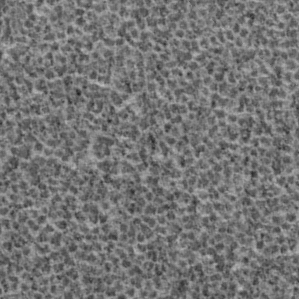
Label: frost